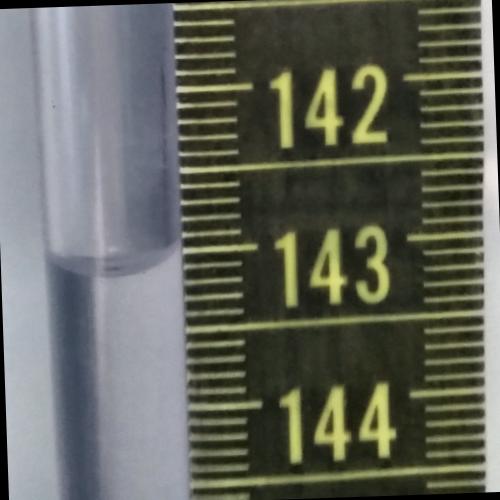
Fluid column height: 143.1 cm